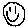
Label: smiley face